Field crop: tomato
Growth stage: 1
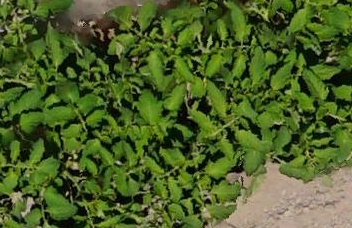
Species: tomato